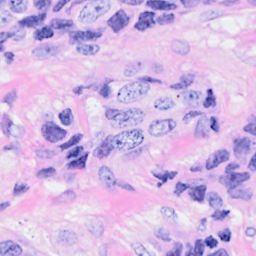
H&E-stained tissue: Breast